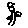
Label: flower